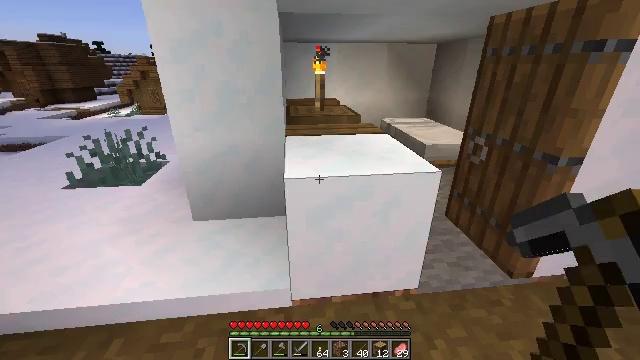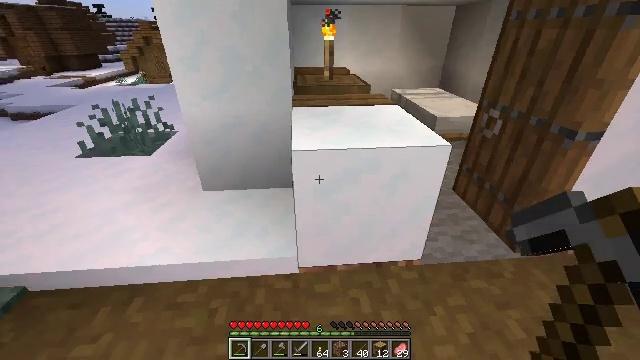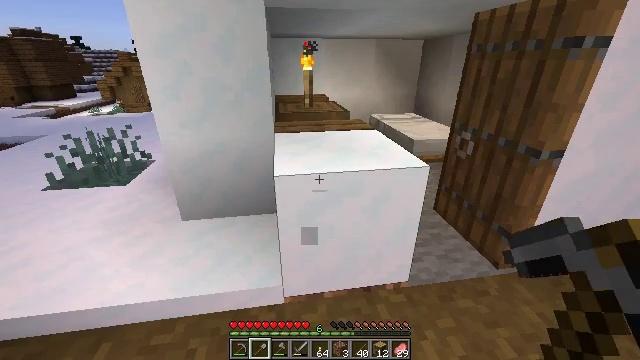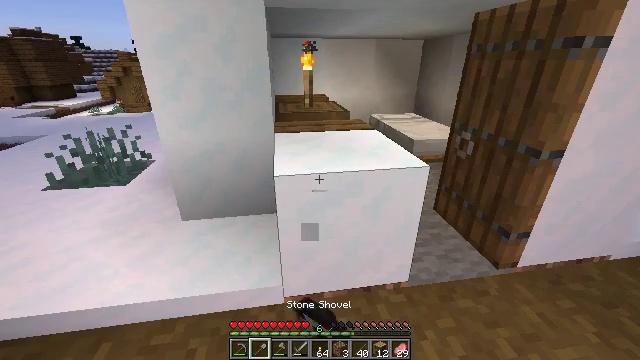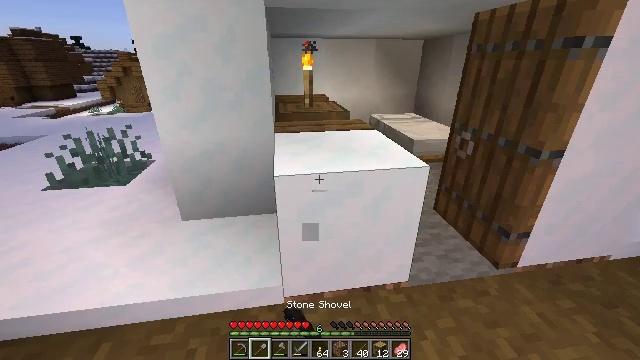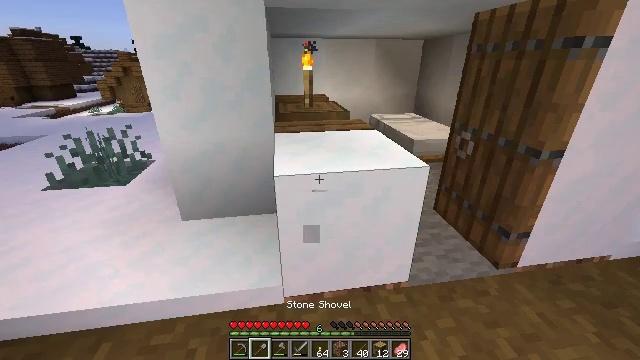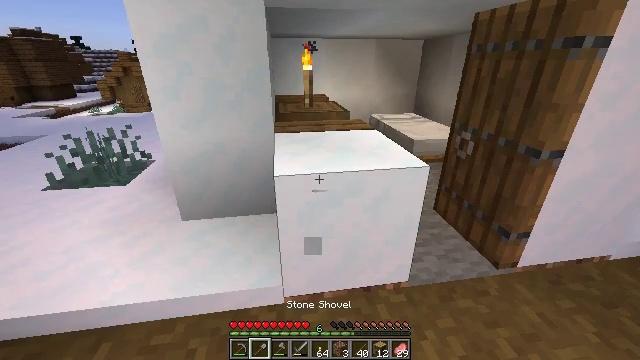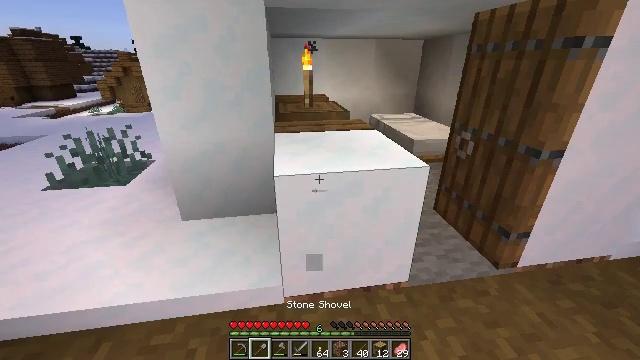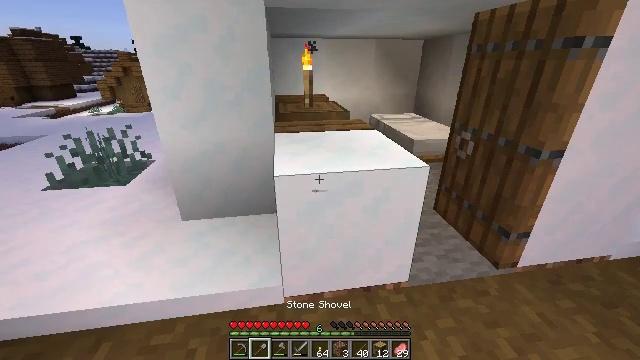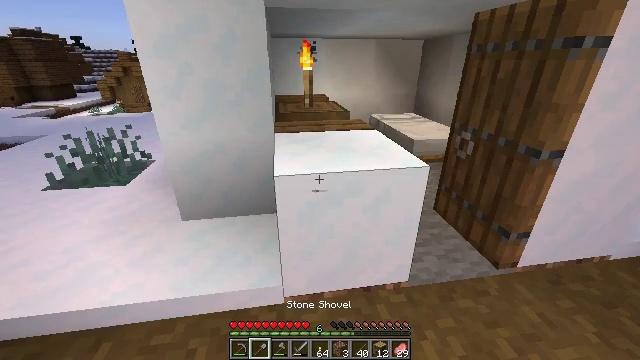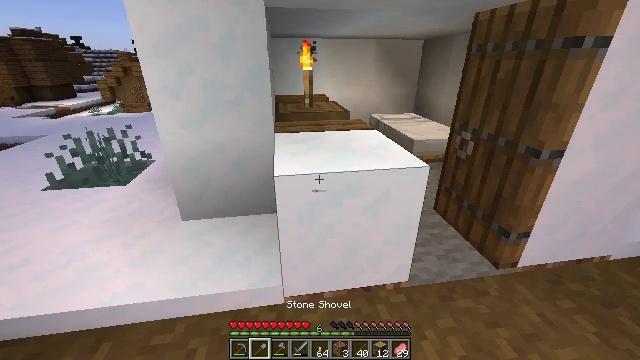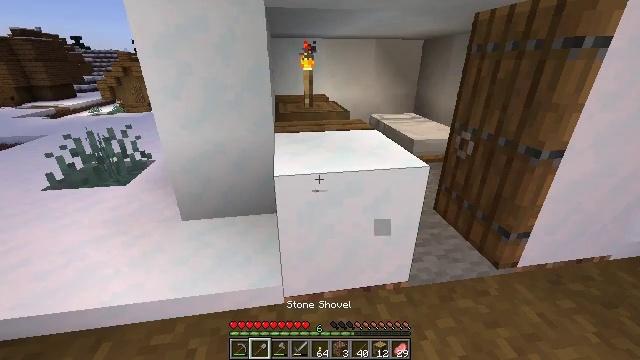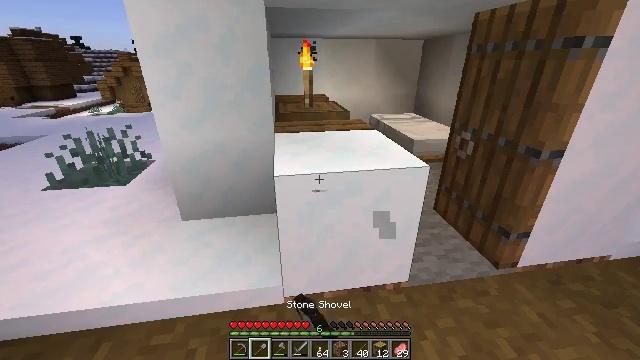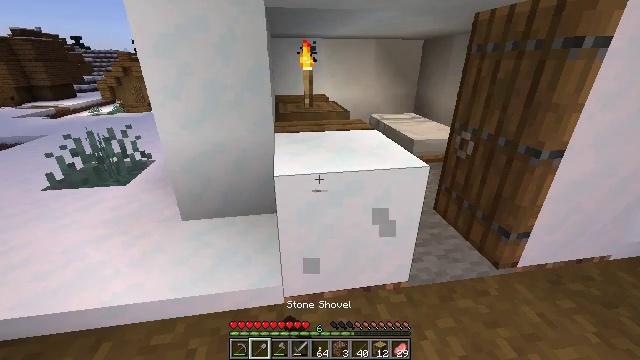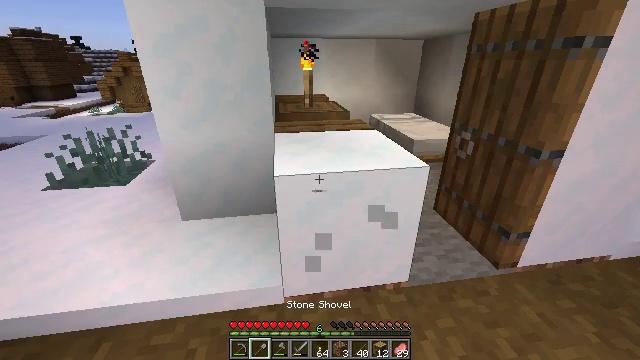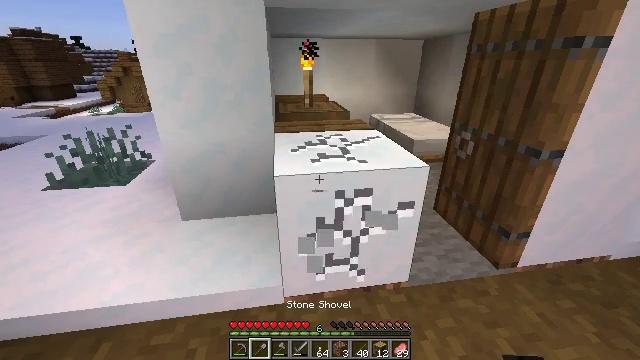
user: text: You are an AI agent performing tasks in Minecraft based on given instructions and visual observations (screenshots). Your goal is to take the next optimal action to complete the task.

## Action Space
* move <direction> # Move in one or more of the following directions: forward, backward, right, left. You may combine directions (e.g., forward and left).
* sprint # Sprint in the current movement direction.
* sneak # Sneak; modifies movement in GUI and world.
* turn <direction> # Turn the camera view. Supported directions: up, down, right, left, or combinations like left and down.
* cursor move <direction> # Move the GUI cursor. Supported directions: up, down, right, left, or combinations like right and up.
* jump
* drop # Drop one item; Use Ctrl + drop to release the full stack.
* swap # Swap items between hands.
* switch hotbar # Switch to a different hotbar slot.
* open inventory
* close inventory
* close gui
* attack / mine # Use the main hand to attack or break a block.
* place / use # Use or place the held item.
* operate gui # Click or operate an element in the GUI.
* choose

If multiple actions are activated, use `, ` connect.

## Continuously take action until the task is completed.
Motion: motion action
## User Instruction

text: Attack the snow block with a shovel.
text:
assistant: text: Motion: no_op
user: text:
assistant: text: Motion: turn right and up, attack / mine, switch to hotbar 2
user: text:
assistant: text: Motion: no_op
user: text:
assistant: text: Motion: no_op
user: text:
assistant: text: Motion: no_op
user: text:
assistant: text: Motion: no_op
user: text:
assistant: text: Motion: no_op
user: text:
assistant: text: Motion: no_op
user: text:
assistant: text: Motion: no_op
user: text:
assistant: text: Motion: no_op
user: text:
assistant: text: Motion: attack / mine
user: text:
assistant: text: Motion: attack / mine
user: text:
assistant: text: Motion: attack / mine
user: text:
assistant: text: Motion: attack / mine
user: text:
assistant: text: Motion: attack / mine
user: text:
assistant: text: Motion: attack / mine
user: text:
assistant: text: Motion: attack / mine
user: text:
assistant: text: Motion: move forward, attack / mine
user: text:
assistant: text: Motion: move forward, turn down, attack / mine
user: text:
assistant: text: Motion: move forward, turn down, attack / mine
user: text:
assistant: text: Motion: attack / mine